Field crop: maize
Growth stage: 2
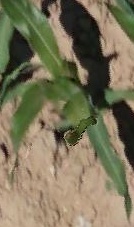
Species: maize